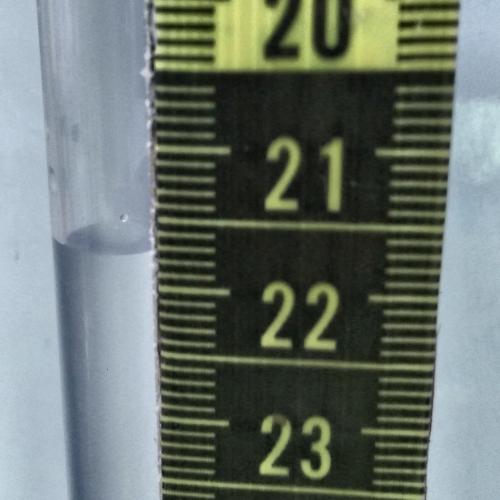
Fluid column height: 21.7 cm